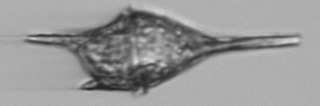
Label: Tripos_lineatus